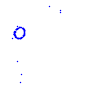
Particle: proton